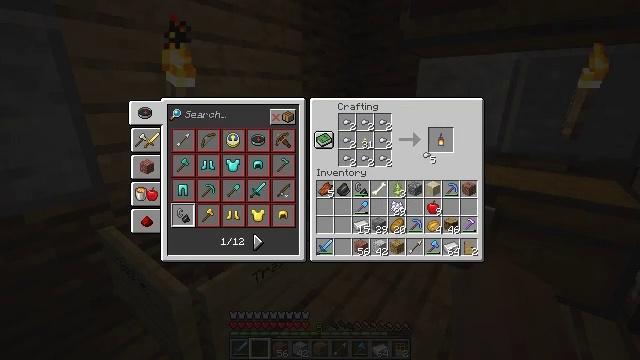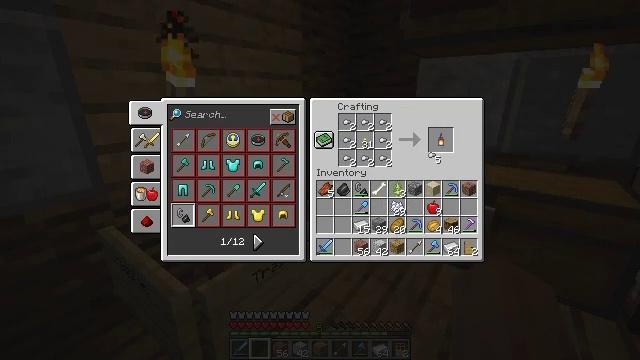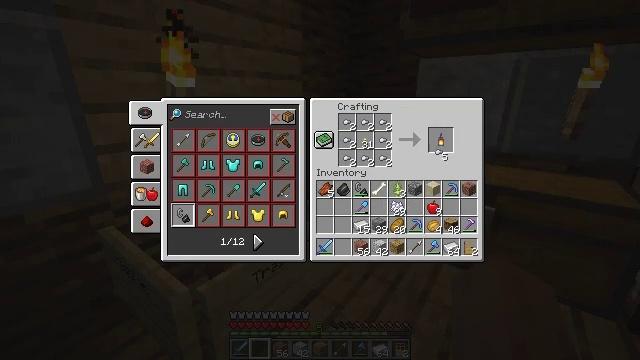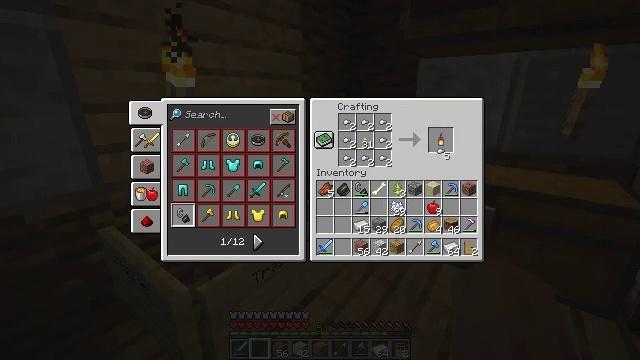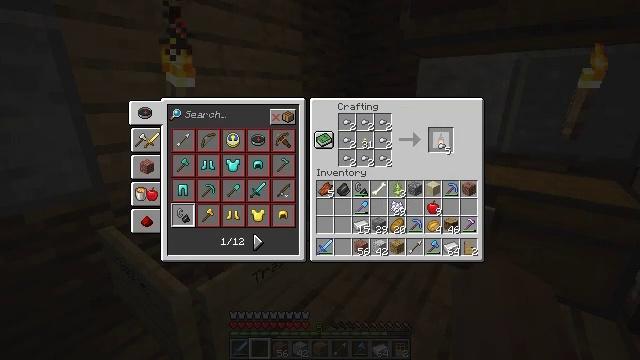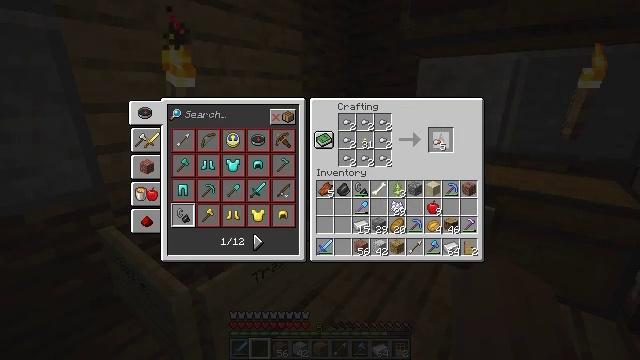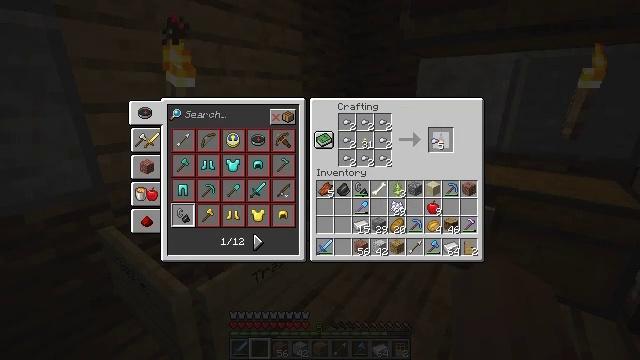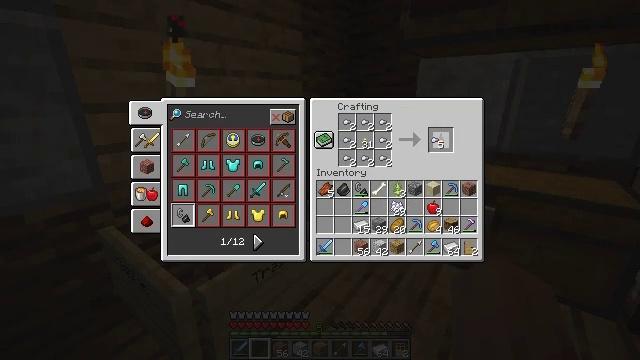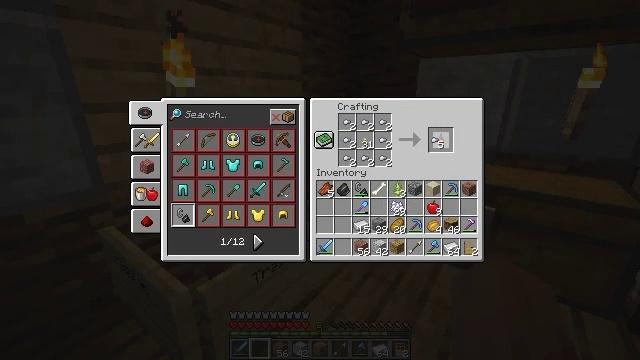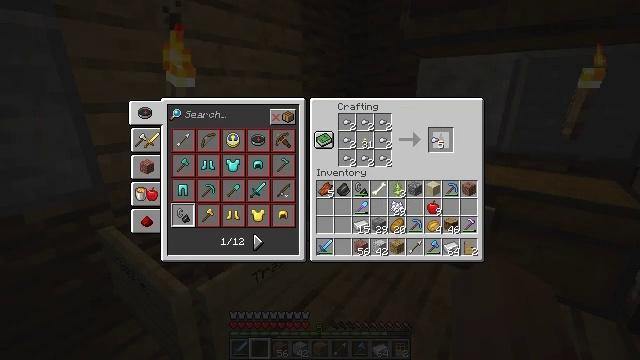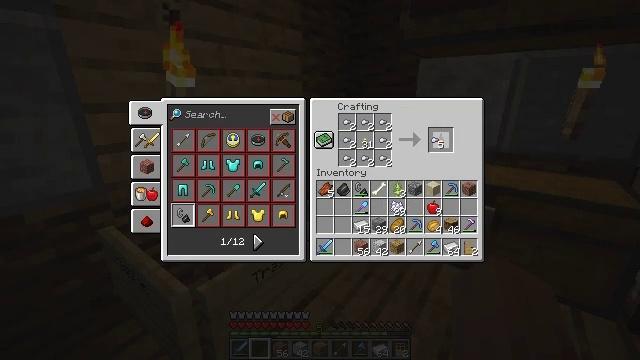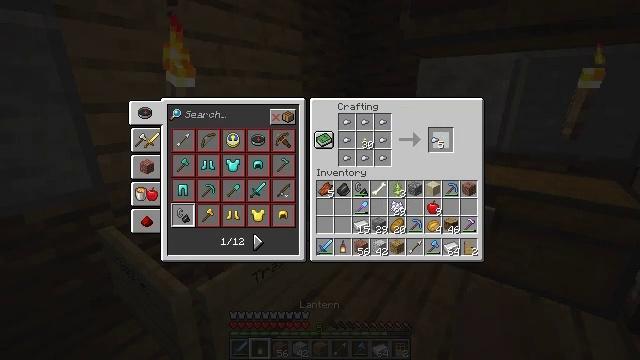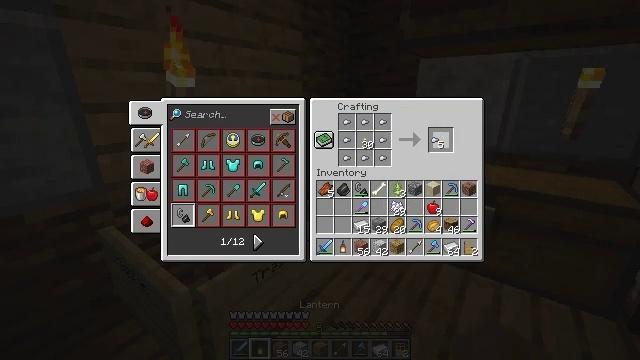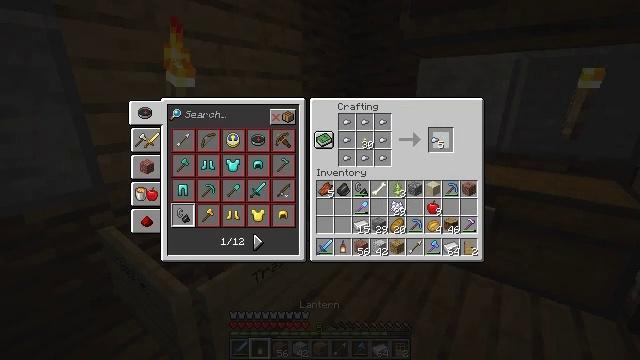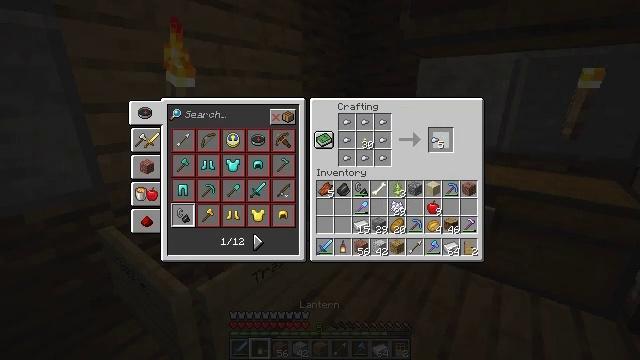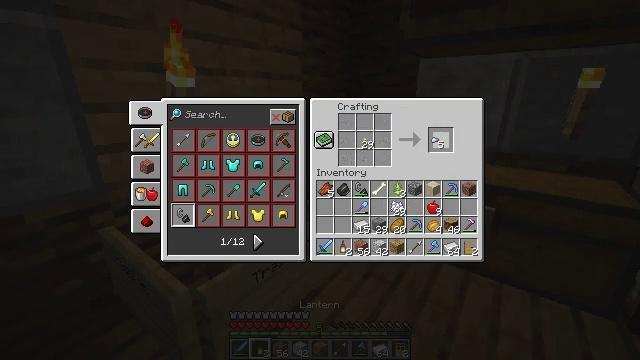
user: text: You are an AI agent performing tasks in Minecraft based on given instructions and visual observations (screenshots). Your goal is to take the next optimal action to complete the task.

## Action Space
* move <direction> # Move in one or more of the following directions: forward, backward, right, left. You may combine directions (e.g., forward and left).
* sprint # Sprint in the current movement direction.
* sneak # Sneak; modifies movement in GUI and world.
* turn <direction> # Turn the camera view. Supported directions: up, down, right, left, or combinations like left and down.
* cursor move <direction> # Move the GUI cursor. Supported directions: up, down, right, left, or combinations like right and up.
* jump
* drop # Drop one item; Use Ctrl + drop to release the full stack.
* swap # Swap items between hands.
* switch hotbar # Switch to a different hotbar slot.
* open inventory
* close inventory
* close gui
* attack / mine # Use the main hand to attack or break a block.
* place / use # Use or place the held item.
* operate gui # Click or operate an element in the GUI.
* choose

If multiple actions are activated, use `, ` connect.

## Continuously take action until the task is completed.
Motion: motion action
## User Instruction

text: Craft a lantern from iron nuggets and a torch.
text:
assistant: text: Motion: no_op
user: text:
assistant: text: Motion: cursor move right
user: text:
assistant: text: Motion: sneak
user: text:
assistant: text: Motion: sneak
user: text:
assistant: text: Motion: sneak
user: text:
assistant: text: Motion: sneak
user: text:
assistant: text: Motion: sneak
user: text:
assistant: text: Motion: sneak, operate gui
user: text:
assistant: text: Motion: sneak, operate gui
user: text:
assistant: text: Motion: sneak, operate gui
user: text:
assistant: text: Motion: sneak
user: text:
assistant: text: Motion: sneak
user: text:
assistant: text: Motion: sneak
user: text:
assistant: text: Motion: sneak
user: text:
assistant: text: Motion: sneak
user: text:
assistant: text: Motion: sneak